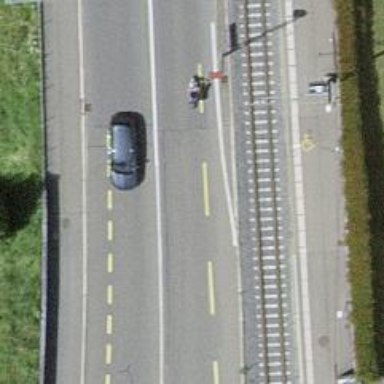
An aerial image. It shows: Primary highway with asphalt surface. There is cycle lane on the left side and sidewalk.